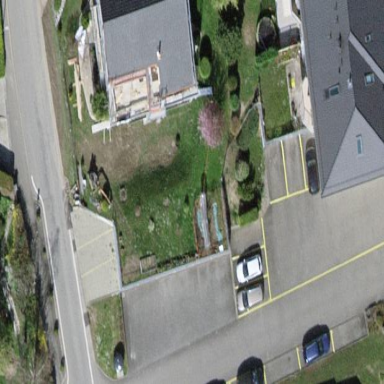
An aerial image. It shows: Group of garages.